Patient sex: M
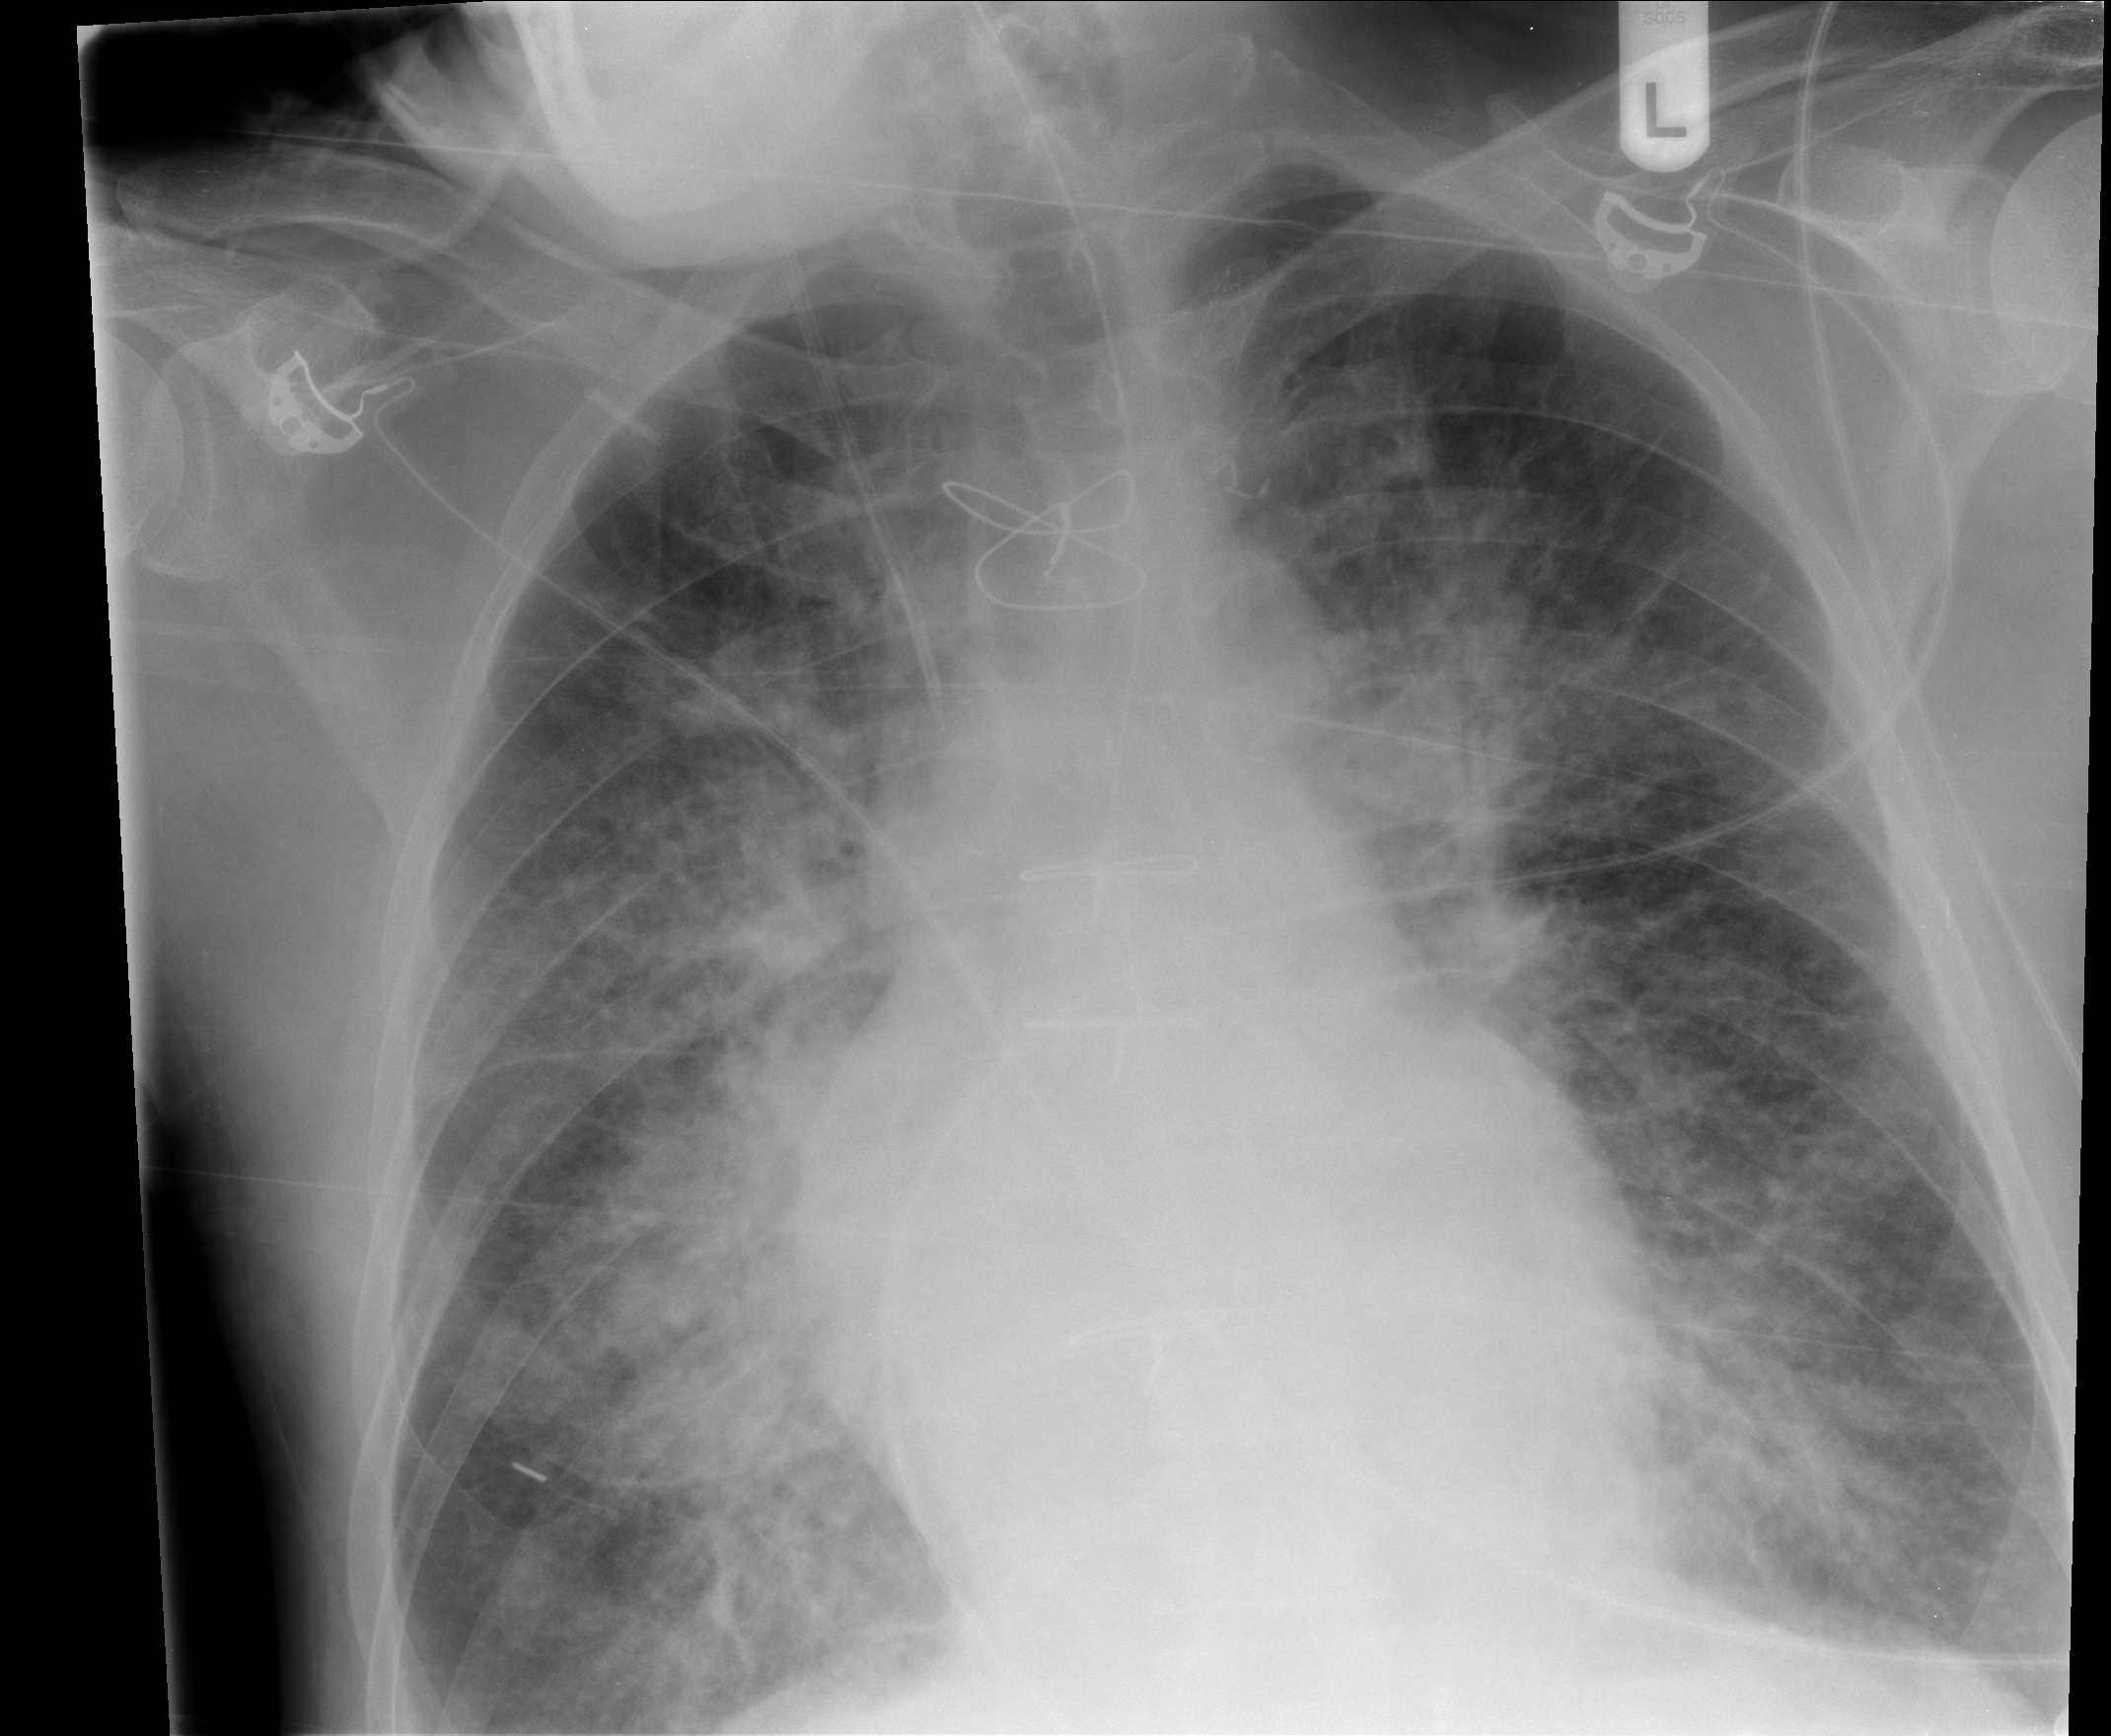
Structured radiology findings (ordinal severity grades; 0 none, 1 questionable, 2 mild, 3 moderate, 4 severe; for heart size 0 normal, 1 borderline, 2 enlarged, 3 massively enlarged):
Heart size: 0
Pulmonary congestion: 4
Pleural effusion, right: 0
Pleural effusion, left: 0
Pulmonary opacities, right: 3
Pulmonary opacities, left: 3
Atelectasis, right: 2
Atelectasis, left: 2